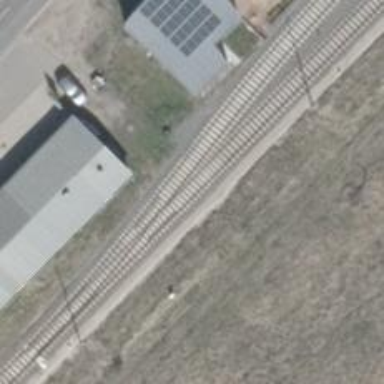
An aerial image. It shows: Railway switch with the turnout side on the left.